Question: I'm new to windows mobile apps.
I have a pivot page and inside that there is multiple pivot items.
Inside the pivot item there is list picker which values are hard coded.
If there is more items in list picker all items show in a new page by default.
My issue is since all the item font are too small when opening the screen.
How can I change the font size of list picker items when those are opening.
My code like this.
'''
<toolkit:ListPicker Grid.Row="0" Grid.Column="2" FontSize="21" Header="" Margin="10,12,-157,12" Background="White" Foreground="Black" BorderThickness="1" >
<sys:String>Convenience Eateries (CE)</sys:String>
<sys:String>Grocery Store (GS)</sys:String>
<sys:String>Secondary Network-ASD</sys:String>
<sys:String>Secondary Network-PSD</sys:String>
<sys:String>Cash and Carry</sys:String>
<sys:String>Modern Trade-Convenience Organized</sys:String>
<sys:String>Modern Trade-Grocery independent(SMMT)</sys:String>
<sys:String>HoReCa-Leisure outlets</sys:String>
<sys:String>HoReCa-Sports Clubs</sys:String>
<sys:String>HoReCa-Night Clubs</sys:String>
<sys:String>HoReCa-Karaoke</sys:String>
<sys:String>HoReCa-Casino</sys:String>
<sys:String>HoReCa-Cafe and Restaurant/Pubs</sys:String>
<sys:String>HoReCa-Other</sys:String>
<sys:String>Military-Welfare Shop</sys:String>
<sys:String>Military-Canteen</sys:String>
<sys:String>Convenience Mobile Outlets</sys:String>
<sys:String>Unconventional Outlets-Wine Stores</sys:String>
<sys:String>Unconventional Outlets-Other</sys:String>
</toolkit:ListPicker>
'''
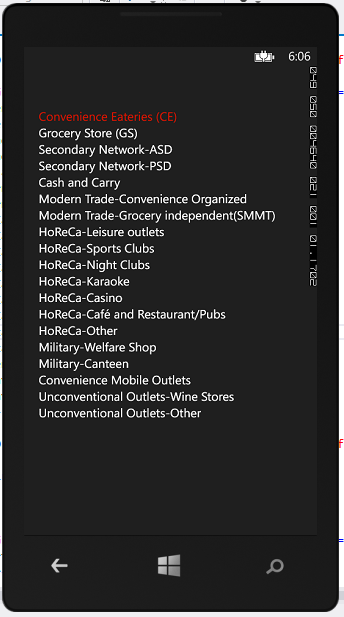
Answer: To change how the items look in the full mode page, you need to change the 'ListPicker''s 'FullModeItemTemplate' property. Something like this:
'''
<toolkit:ListPicker>
<toolkit:ListPicker.FullModeItemTemplate>
<DataTemplate>
<TextBlock Text="{Binding}" FontSize="25" />
</DataTemplate>
</toolkit:ListPicker.FullModeItemTemplate>
<sys:String>Convenience Eateries (CE)</sys:String>
<sys:String>Grocery Store (GS)</sys:String>
<!-- Hard coded values go here, just as in your code. -->
</toolkit:ListPicker>
'''